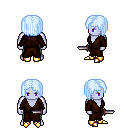
a pixel art fantasy rpg character, male body template, dark elf, purple skin, brown robe, teal pants, white cyan pageboy hairstyle, gold boots, dagger, four views (front, back, left, right), 2x2 character sprite sheet, small pixel art, hard edges, no anti-aliasing